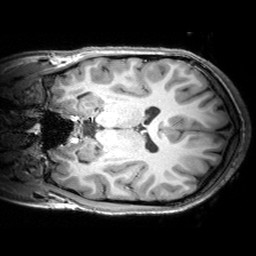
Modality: T1w
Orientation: coronal
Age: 23
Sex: female
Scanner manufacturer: siemens
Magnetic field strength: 3 T
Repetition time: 2.53 s
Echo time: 0.00299 s